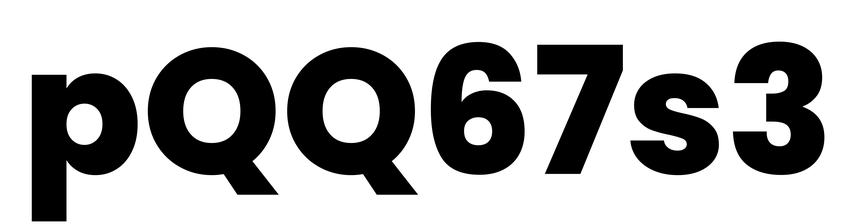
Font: Poppins-ExtraBold